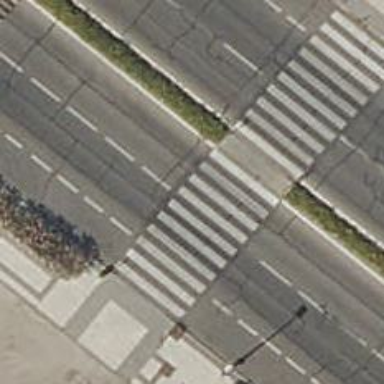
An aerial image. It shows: Uncontrolled zebra crossing on the road.